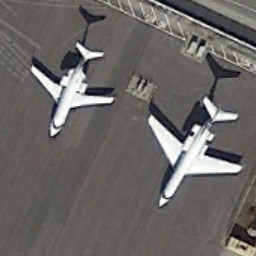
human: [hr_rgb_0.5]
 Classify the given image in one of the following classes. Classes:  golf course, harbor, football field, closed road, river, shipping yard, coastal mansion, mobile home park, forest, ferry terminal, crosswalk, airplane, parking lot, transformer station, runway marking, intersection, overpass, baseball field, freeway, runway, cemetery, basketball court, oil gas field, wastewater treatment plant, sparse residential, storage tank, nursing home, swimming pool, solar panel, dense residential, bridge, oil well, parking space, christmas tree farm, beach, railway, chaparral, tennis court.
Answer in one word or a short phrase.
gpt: airplane